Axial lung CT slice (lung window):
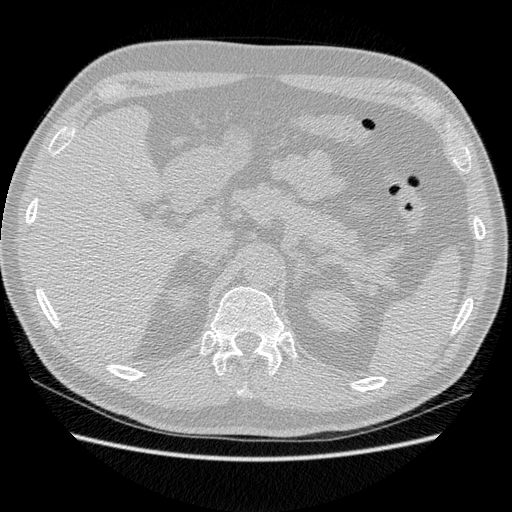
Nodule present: no